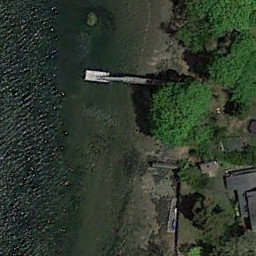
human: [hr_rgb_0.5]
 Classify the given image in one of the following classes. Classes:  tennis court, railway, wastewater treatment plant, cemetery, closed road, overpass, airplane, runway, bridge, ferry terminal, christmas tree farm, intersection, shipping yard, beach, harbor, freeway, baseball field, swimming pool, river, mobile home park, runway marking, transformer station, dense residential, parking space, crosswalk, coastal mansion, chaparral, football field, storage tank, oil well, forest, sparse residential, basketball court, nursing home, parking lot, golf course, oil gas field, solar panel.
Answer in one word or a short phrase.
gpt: ferry terminal